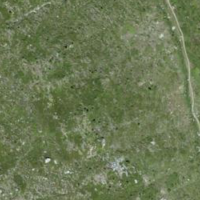
EUNIS habitat code: 26
Species observed at this site:
Silene acaulis